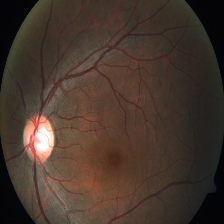
Diabetic retinopathy grade: Severe